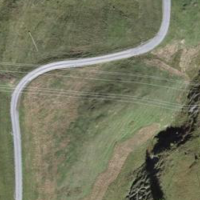
EUNIS habitat code: 26
Species observed at this site:
Corvus corone
Anthus trivialis
Motacilla cinerea
Linaria cannabina
Anthus spinoletta
Turdus viscivorus
Fringilla coelebs
Buteo buteo
Anthus pratensis
Sylvia atricapilla
Spinus spinus
Columba palumbus
Cuculus canorus
Hirundo rustica
Milvus milvus
Aquila chrysaetos
Phoenicurus ochruros
Falco tinnunculus
Corvus corax
Motacilla alba
Delichon urbicum